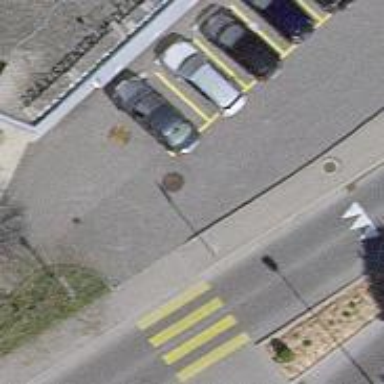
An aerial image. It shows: Road serving as parking aisle.